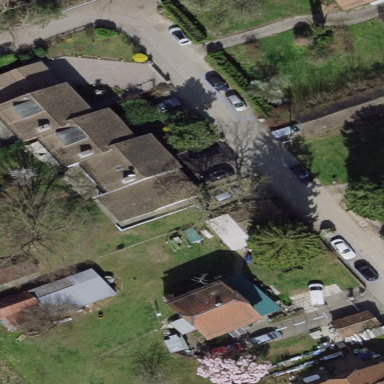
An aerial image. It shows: Garden enclosed by fence.